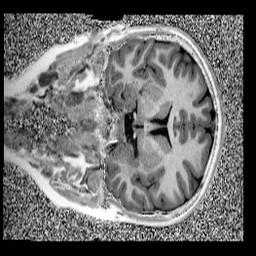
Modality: UNIT1
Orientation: coronal
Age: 11
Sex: female
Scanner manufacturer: siemens
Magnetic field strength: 3 T
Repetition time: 4 s
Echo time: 0.00299 s